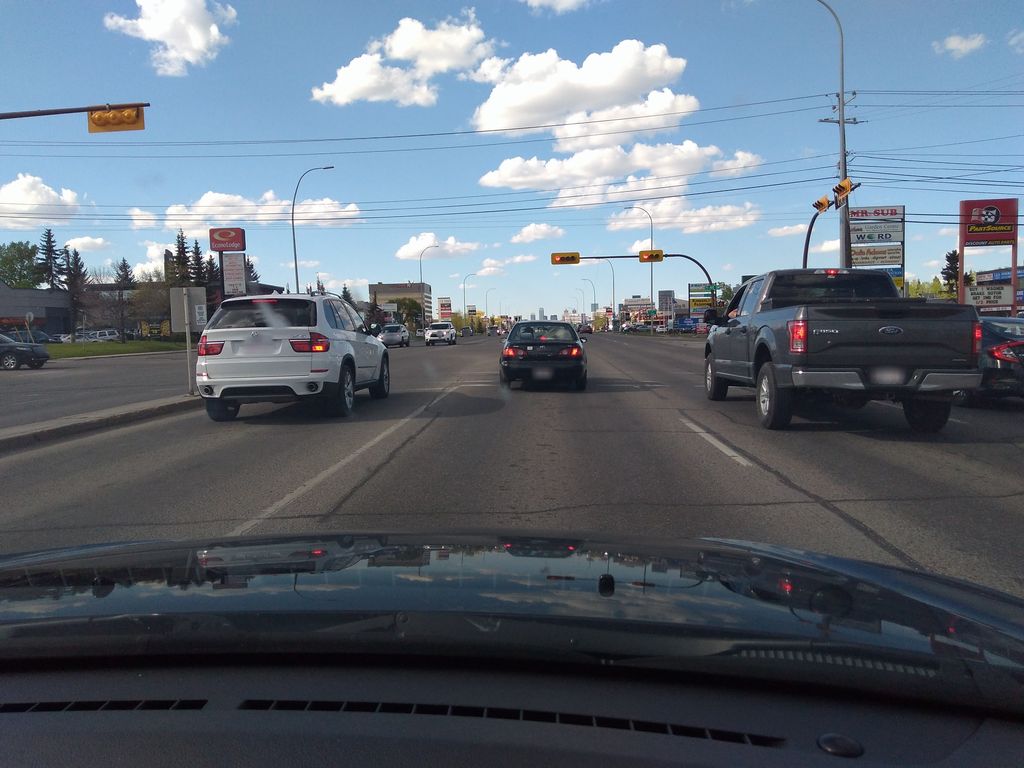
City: calgary